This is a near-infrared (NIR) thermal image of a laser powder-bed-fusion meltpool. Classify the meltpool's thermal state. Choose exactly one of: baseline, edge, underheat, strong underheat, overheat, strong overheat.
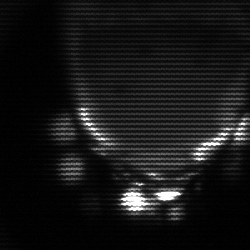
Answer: edge